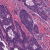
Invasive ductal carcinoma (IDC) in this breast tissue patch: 1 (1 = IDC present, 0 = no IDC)